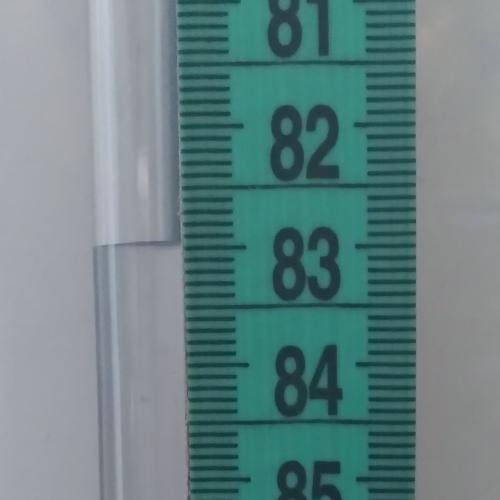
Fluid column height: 83.0 cm